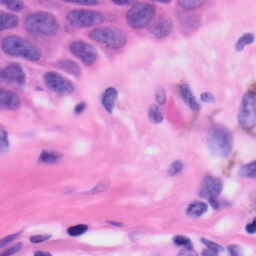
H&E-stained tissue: Skin